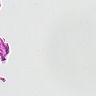
Metastatic tissue present: no